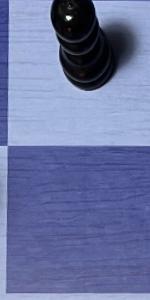
Label: Empty